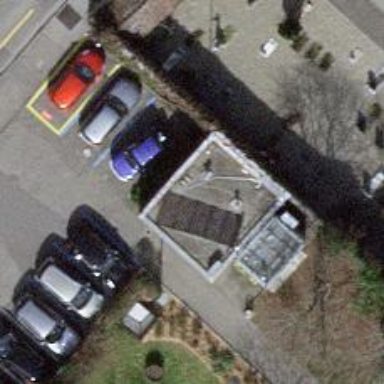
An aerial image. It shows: Toilets are available here.